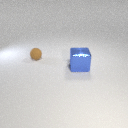
small brown rubber sphere behind large blue metal cube